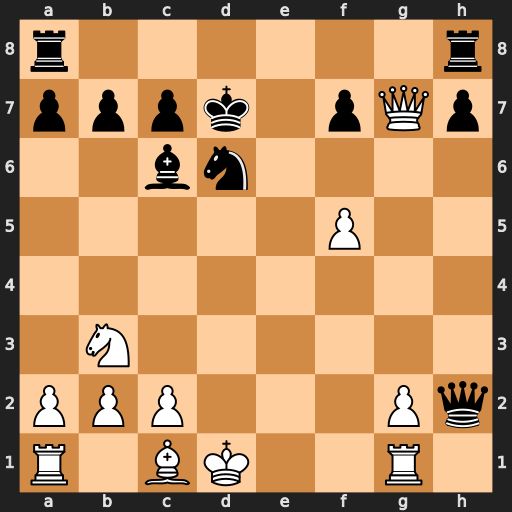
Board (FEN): r6r/pppk1pQp/2bn4/5P2/8/1N6/PPP3Pq/R1BK2R1
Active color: w
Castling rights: -
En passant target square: -
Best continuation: Nc5+ Kc8 Qxh8+